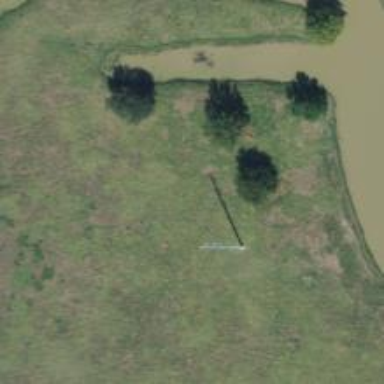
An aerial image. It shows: Power pole.